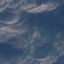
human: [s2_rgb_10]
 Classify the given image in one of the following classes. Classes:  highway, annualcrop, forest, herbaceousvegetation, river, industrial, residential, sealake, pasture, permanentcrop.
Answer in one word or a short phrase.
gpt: HerbaceousVegetation